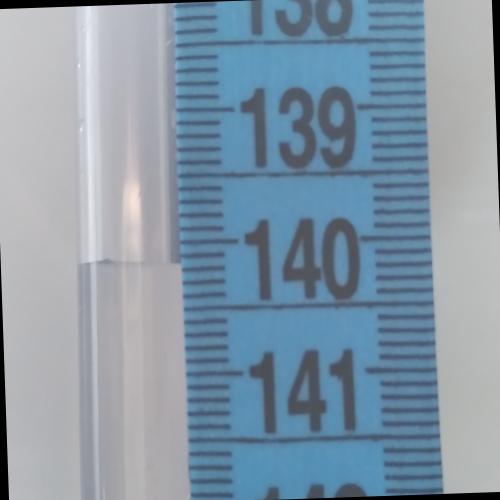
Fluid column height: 140.2 cm